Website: lowes
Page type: billing-address
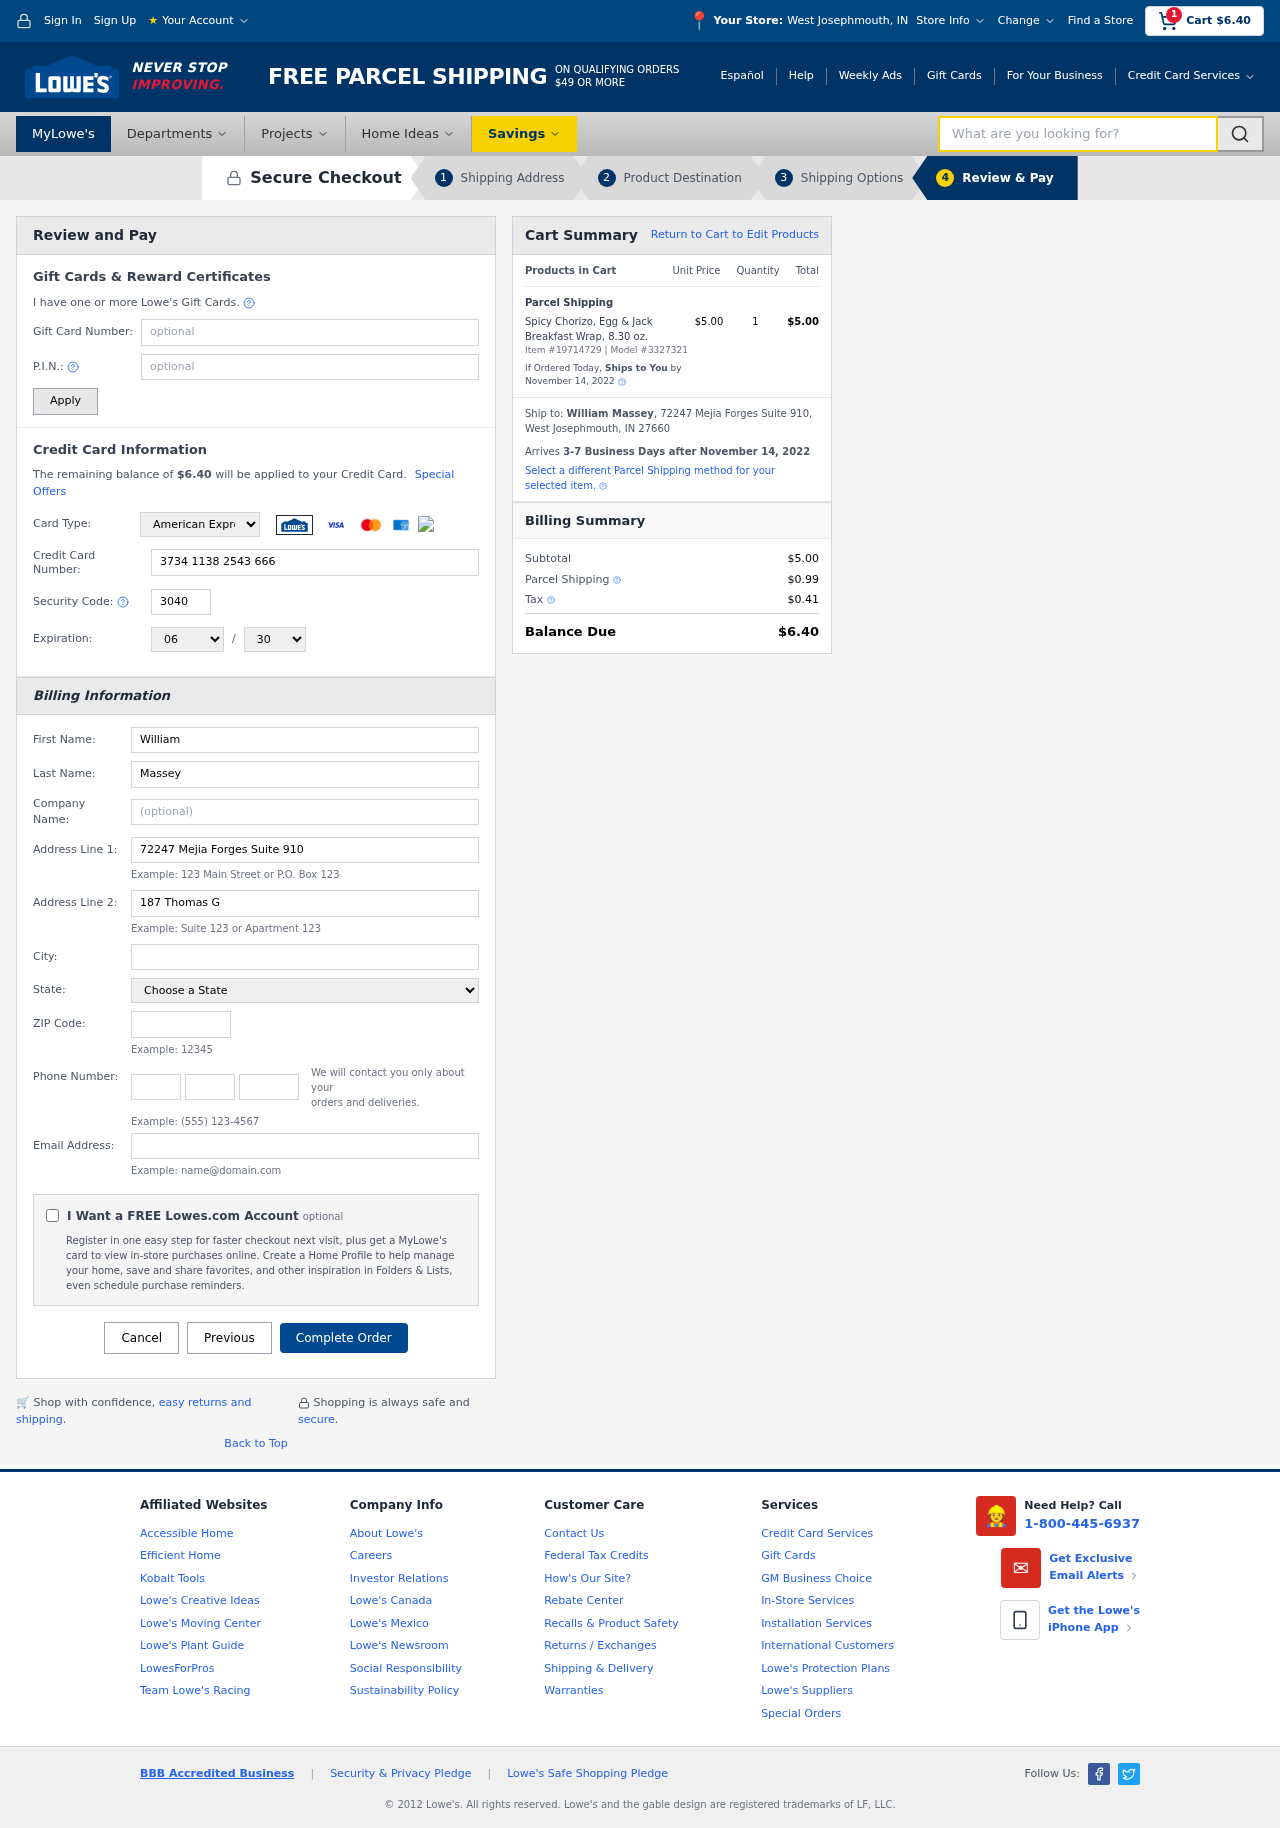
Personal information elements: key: PII_CARD_CVV
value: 3040
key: PII_CARD_EXPIRY_MONTH
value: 06
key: PII_CARD_EXPIRY_YEAR
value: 30
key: PII_CARD_NUMBER
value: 3734 1138 2543 666
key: PII_CARD_TYPE
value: American Express
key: PII_CITY
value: West Josephmouth
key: PII_CITY_STATE
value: West Josephmouth, IN
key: PII_EMAIL
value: william_massey@yahoo.com
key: PII_FIRSTNAME
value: William
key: PII_FULLNAME
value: William Massey
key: PII_LASTNAME
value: Massey
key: PII_PHONE_AREA
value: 753
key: PII_PHONE_PREFIX
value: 309
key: PII_PHONE_SUFFIX
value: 6545
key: PII_POSTCODE
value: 27660
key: PII_STATE
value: Indiana
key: PII_STREET
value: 72247 Mejia Forges Suite 910
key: PII_STREET2
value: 187 Thomas Gardens
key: PII_CITY_STATE_ZIP
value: West Josephmouth, IN 27660
Product elements: key: PRODUCT1_NAME
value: Spicy Chorizo, Egg & Jack Breakfast Wrap, 8.30 oz.
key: PRODUCT1_PRICE
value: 5
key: PRODUCT1_QUANTITY
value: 1
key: PRODUCT_ITEM_NUMBER
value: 19714729
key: PRODUCT_MODEL_NUMBER
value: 3327321
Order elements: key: ORDER_SUBTOTAL
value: $6.40
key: ORDER_TOTAL
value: $6.40
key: ORDER_SHIPPING_DATE
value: November 14, 2022
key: ORDER_SUBTOTAL
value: $5.00
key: ORDER_DELIVERY_DATE
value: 3-7 Business Days after November 14, 2022
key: ORDER_SHIPPING_DATE2
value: November 14, 2022
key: ORDER_SUBTOTAL2
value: $5.00
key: ORDER_SHIPPING_COST
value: $0.99
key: ORDER_TAX
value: $0.41
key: ORDER_TOTAL2
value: $6.40
Search elements: key: HEADER_SEARCH
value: What are you looking for?